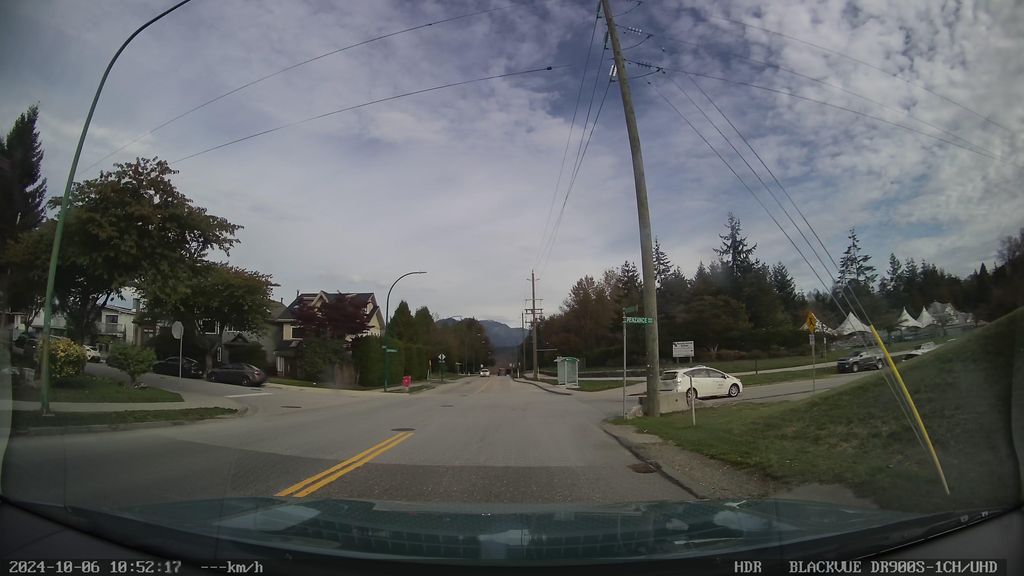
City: vancouver